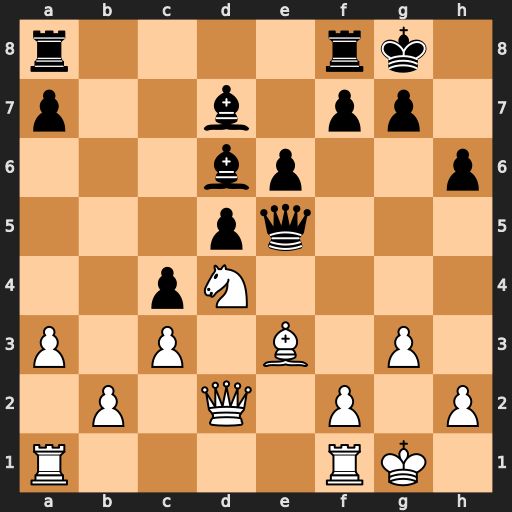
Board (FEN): r4rk1/p2b1pp1/3bp2p/3pq3/2pN4/P1P1B1P1/1P1Q1P1P/R4RK1
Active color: w
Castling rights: -
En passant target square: -
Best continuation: Bf4 Qf6 Bxd6